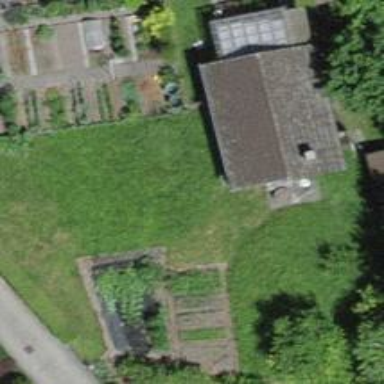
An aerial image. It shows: Shed building.